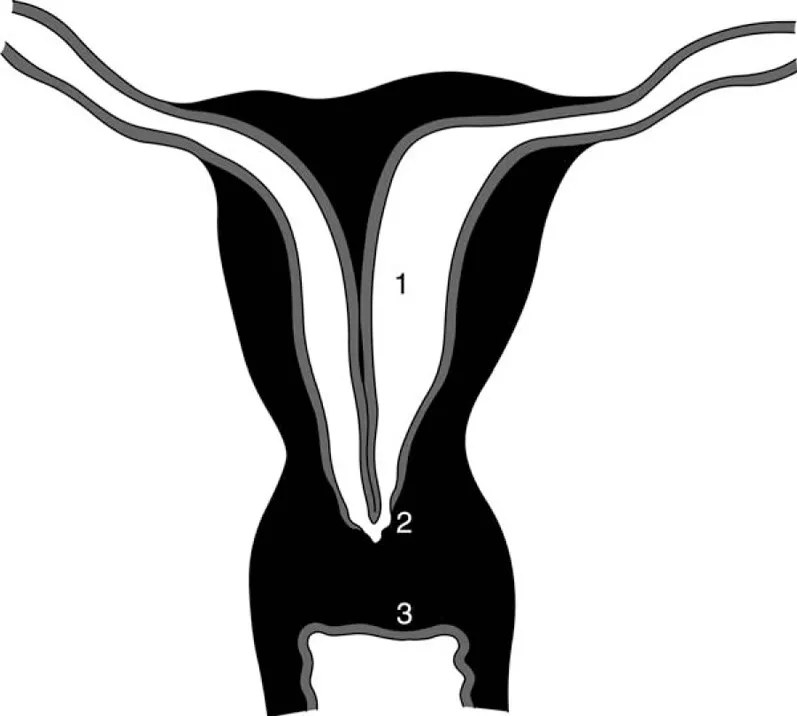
Features of the patient's condition: (1) complete septate uterus with asymmetric cavities, (2) agenesis cervix with a small hole, and (3) upper vaginal atresia (punched and shaped 10 years ago).
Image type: radiology (ct)